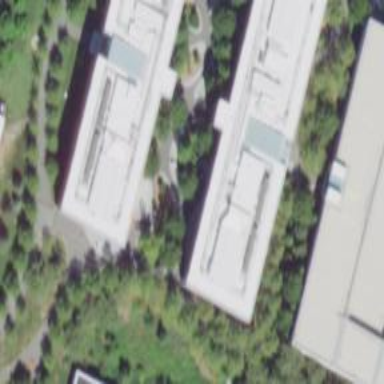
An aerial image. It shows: Office building.